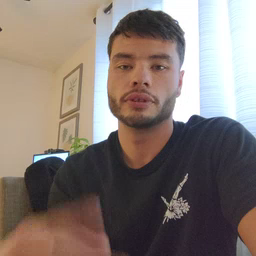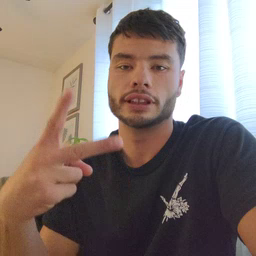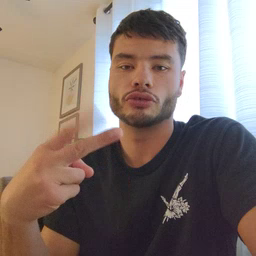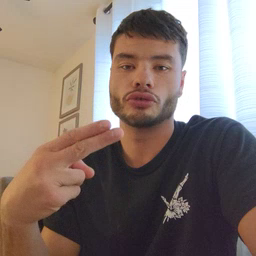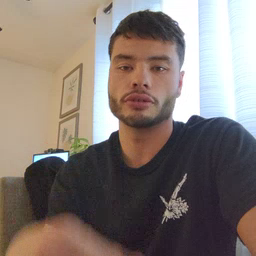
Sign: scissors